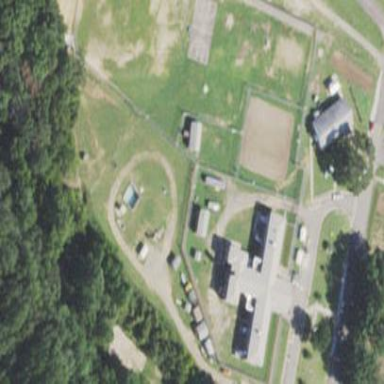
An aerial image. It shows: Prison surrounded by fence.